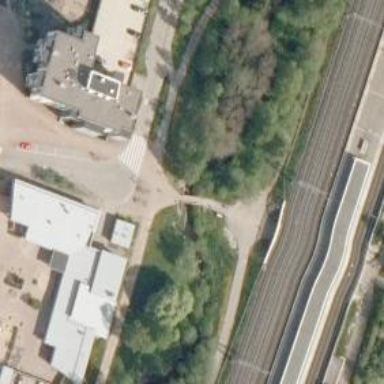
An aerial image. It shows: Cycleway bridge connecting paths with connection type.